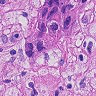
Metastatic tissue present: yes